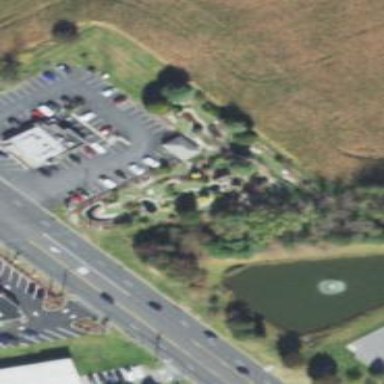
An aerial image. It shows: Miniature golf course.